Field crop: tomato
Growth stage: 2
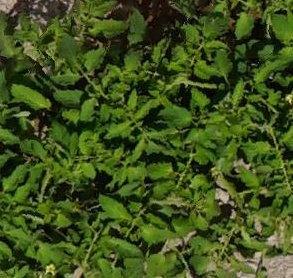
Species: tomato